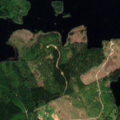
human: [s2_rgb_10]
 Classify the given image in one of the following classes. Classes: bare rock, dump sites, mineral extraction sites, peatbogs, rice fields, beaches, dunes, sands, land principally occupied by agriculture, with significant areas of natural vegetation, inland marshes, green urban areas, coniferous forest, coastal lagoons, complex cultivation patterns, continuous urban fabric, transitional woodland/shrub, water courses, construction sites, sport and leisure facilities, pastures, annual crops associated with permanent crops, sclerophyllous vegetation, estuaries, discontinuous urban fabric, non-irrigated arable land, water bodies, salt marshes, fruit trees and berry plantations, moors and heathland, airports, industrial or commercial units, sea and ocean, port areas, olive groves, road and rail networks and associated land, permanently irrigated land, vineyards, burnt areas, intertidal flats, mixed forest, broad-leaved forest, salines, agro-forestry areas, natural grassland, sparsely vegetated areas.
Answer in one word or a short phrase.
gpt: coniferous forest, mixed forest, transitional woodland/shrub, water bodies